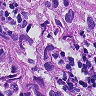
Metastatic tissue present: yes